Question: I can't figure out how to enforce using of my custom font with JSF. I use Glassfish 4. My filesystem looks like this:

Where Basic.css style is applied to BasicTemplate.xhtml and this template is used in index.xhtml. Everything works fine, every change to the Basic.css file has effect, except for the custom font.
My CSS looks exactly like this:
'''
@font-face{
font-family: 'Conv_Champagne_Limousines';
src: url('fonts/Champagne_Limousines.eot');
src: url('fonts/Champagne_Limousines.woff') format('woff'), url('fonts/Champagne_Limousines.ttf') format('truetype'), url('fonts/Champagne_Limousines.svg') format('svg');
font-weight: normal;
font-style: normal;
}
body{
font-family: 'Conv_Champagne_Limousines';
}
'''
Things I've already tried:
1. Triple check for typos
2. Various paths. Relative, absolute ....
3. Cleaning, rebuilding, restarting Glassfish.
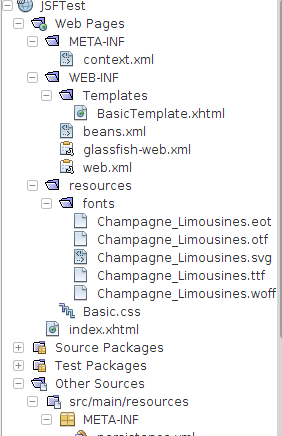
Answer: Try this :
'''
url('#{resource['fonts/...']}')
'''
Instead of
'''
url('fonts/...')
'''